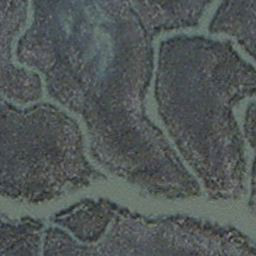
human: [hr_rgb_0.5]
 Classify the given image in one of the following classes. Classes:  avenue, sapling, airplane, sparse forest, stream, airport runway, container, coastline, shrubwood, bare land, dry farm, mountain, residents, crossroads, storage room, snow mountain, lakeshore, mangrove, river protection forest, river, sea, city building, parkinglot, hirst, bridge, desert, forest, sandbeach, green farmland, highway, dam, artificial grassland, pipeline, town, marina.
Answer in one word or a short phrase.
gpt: stream